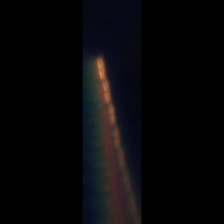
Taxon: Psuedo-nitzschia
Group: Diatoms